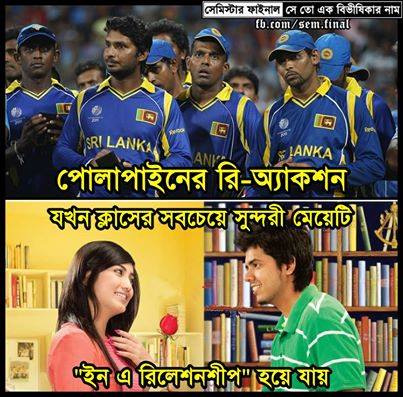
Caption: পোলাপাইনের রি-অ্যাকশন যখন ক্লাসের সবচেয়ে সুন্দরী মেয়েটা, "ইন এ রিলেশনশীপ" হয়ে যায়
Label: non-hate